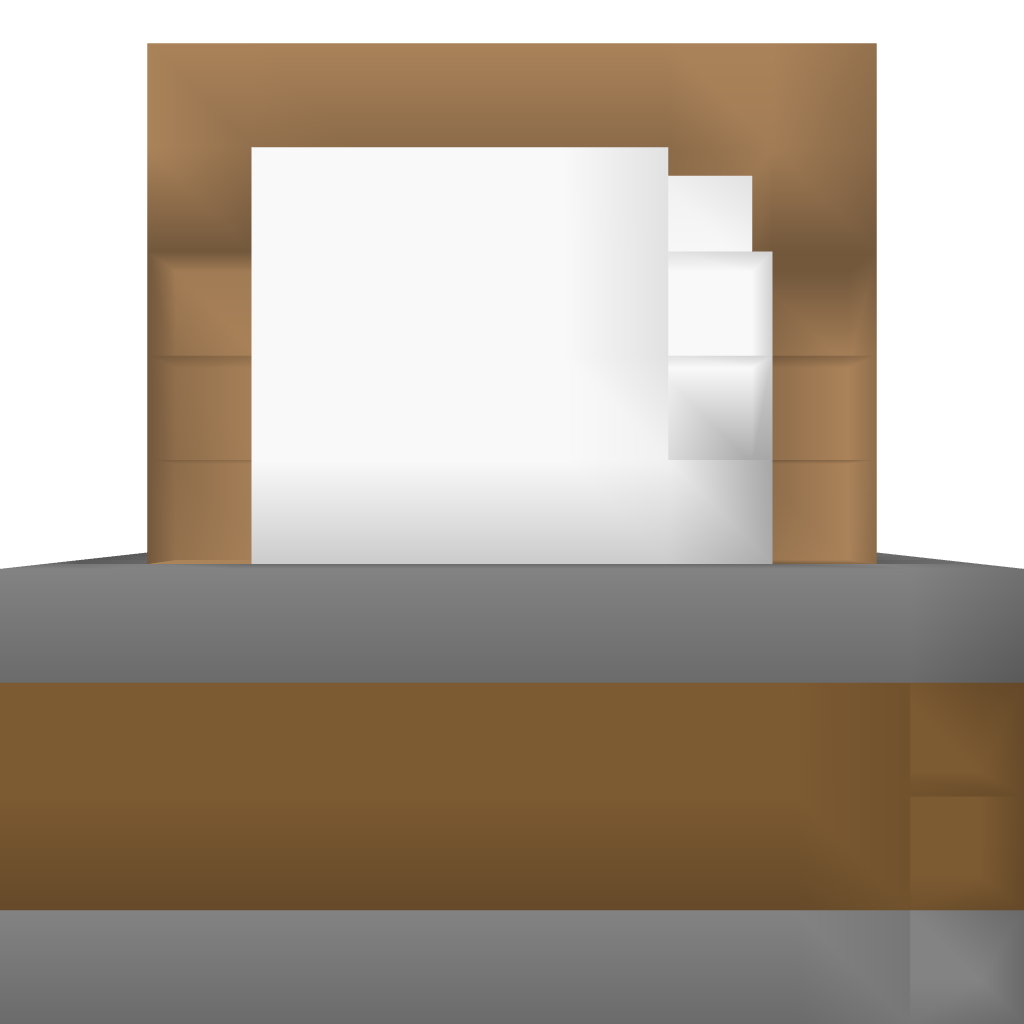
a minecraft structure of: Open Cafe cube house no roof 50% earth below house